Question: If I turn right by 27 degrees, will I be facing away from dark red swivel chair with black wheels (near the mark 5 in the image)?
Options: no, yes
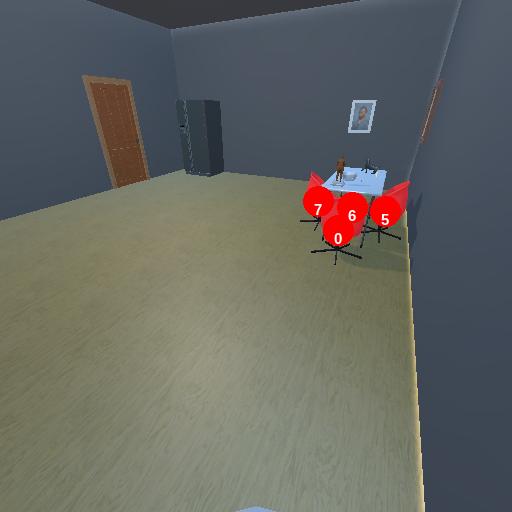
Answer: no